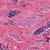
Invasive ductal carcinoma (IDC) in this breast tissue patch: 0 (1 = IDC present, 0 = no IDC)